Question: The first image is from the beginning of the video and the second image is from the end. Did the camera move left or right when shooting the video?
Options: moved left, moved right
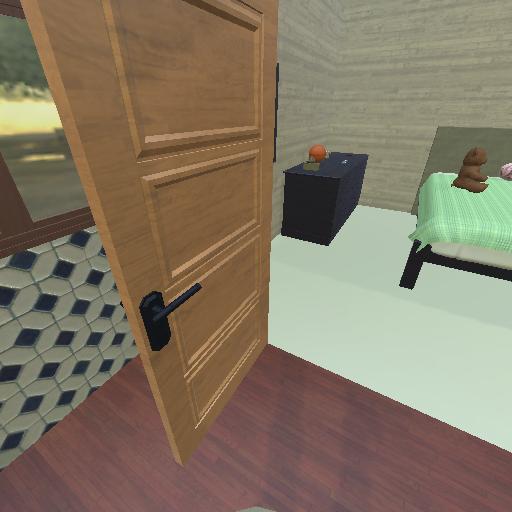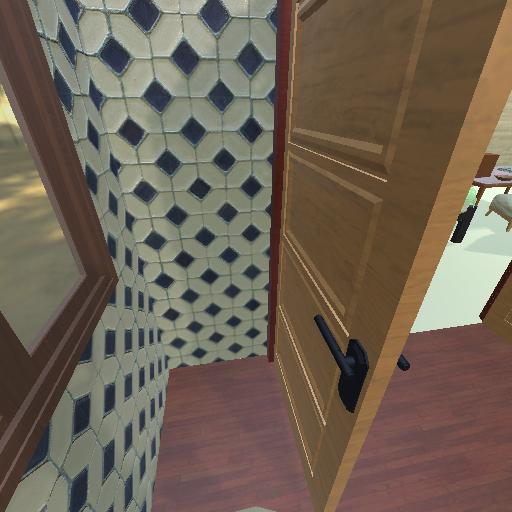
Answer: moved left